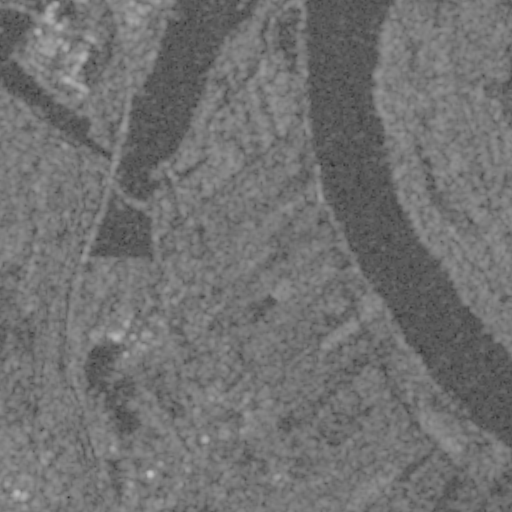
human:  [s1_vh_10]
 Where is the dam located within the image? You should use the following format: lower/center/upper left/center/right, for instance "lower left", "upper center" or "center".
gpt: The dam is located in the center of the image.
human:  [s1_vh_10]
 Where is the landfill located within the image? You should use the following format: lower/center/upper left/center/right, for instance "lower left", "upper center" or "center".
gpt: The landfill is located in the lower left of the image.
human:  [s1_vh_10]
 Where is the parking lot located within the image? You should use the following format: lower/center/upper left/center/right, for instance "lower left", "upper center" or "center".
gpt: The parking lot is located in the left of the image.
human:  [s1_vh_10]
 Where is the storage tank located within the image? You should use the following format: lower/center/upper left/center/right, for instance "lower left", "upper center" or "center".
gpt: The storage tank is located in the lower left of the image.
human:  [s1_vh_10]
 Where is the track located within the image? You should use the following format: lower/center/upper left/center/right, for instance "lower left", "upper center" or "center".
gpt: The track is located in the upper left of the image.
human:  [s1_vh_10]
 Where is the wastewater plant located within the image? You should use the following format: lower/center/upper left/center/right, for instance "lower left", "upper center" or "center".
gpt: The wastewater plant is located in the lower left of the image.
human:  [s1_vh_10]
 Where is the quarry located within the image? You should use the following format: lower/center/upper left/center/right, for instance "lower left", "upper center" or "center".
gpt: There is no quarry in the image.

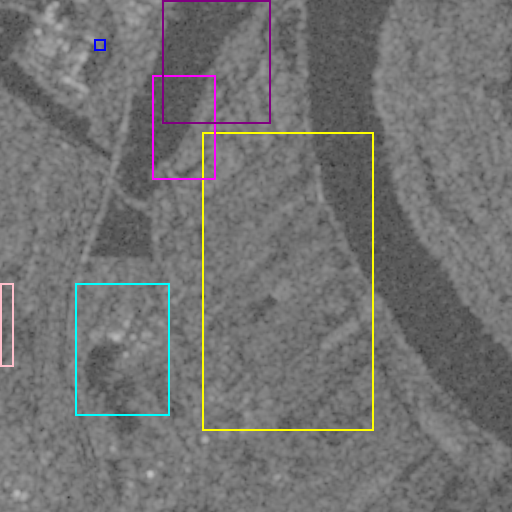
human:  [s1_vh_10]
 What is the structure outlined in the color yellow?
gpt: The structure outlined in yellow is a crop field.
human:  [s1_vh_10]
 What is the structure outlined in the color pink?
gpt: The structure outlined in pink is a landfill.
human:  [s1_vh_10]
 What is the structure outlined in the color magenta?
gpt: The structure outlined in magenta is a park.
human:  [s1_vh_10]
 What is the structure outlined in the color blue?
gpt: The structure outlined in blue is a parking lot.
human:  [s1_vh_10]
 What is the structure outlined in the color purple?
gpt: The structure outlined in purple is a track.
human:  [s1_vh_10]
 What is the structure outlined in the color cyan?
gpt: The structure outlined in cyan is a wastewater plant.
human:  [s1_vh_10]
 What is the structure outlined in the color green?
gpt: There is no green outline.